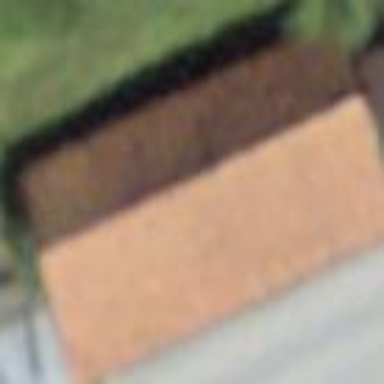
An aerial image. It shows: Shed.